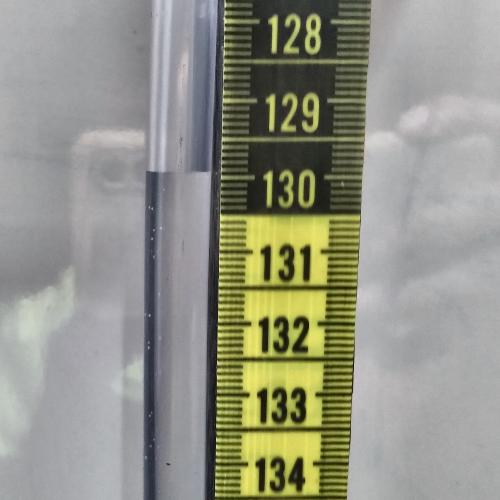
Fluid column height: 129.9 cm